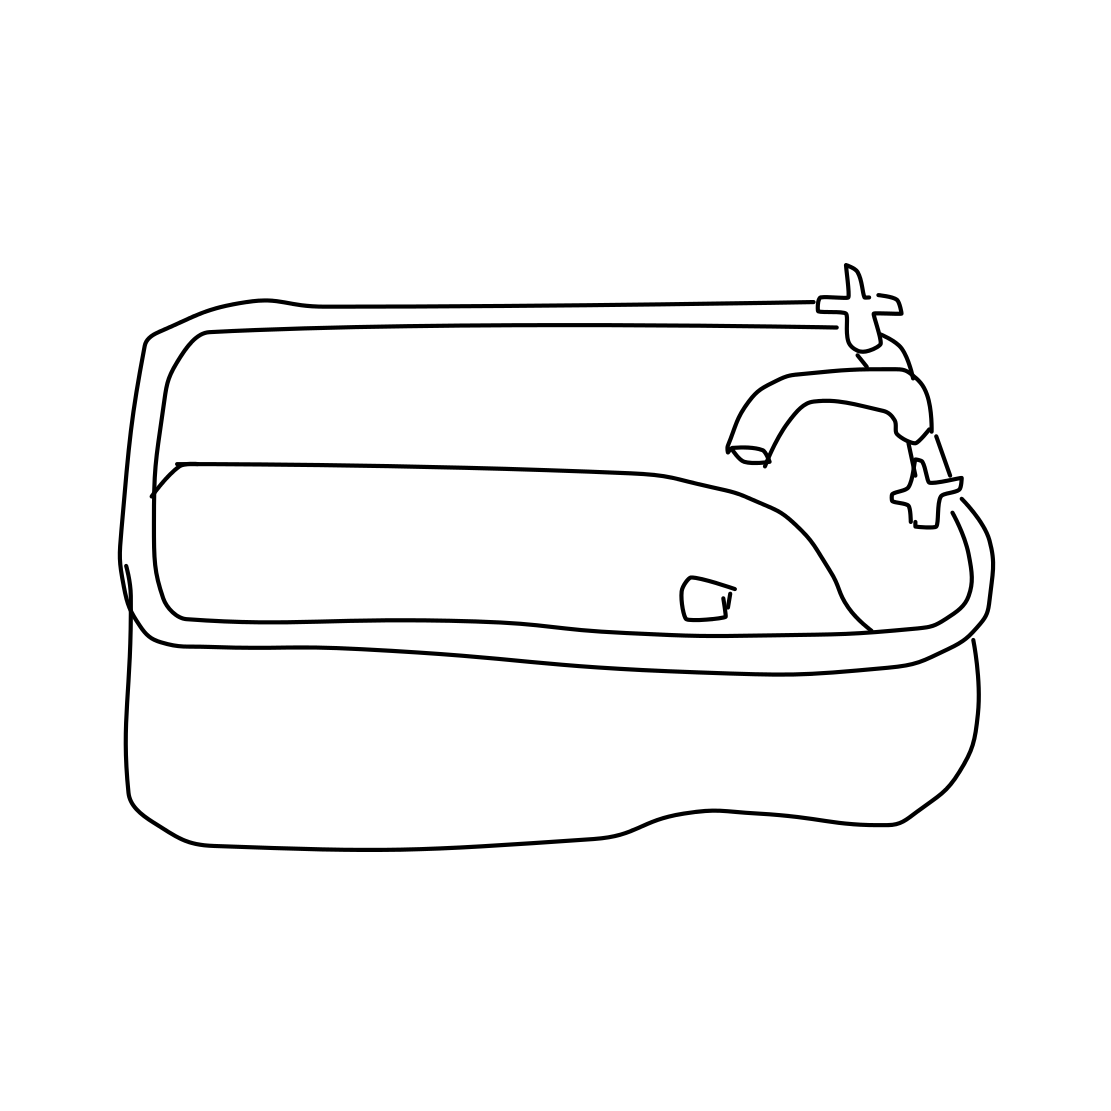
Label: bathtub